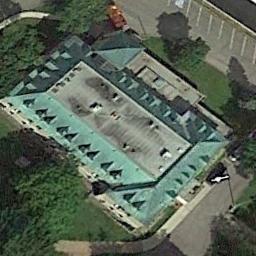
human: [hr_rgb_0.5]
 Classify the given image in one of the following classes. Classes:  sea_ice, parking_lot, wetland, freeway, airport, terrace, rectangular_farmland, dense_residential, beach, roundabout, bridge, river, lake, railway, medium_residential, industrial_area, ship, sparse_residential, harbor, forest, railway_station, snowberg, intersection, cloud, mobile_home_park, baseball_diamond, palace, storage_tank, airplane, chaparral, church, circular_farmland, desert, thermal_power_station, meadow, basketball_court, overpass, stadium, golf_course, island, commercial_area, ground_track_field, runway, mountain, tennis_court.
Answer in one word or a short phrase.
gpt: church